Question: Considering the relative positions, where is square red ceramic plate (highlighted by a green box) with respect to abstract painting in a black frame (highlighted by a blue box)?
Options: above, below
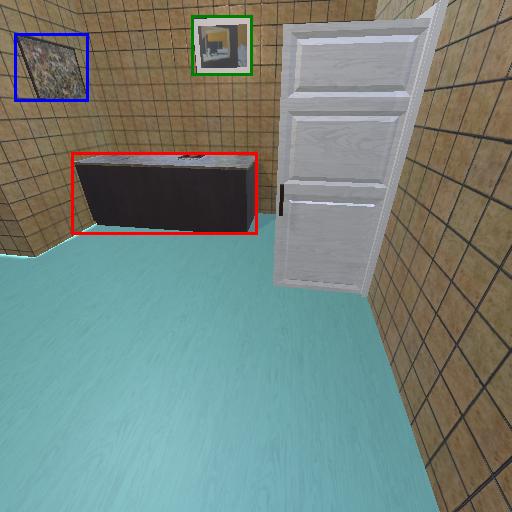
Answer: above